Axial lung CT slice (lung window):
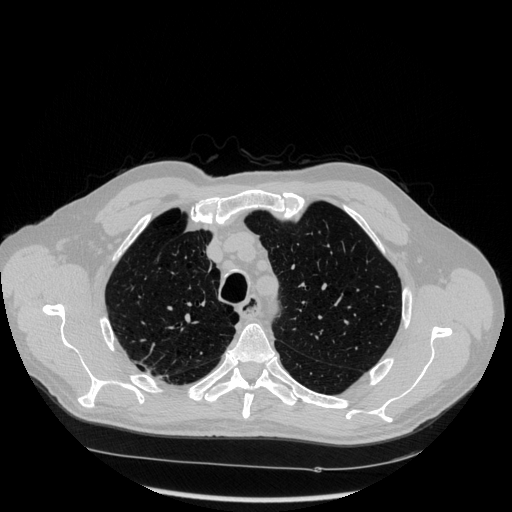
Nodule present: no